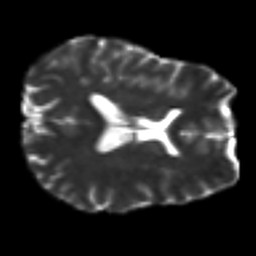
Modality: T2w
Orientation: axial
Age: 50
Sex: female
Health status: ill
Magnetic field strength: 3 T
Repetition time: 8.4 s
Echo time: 0.0926 s